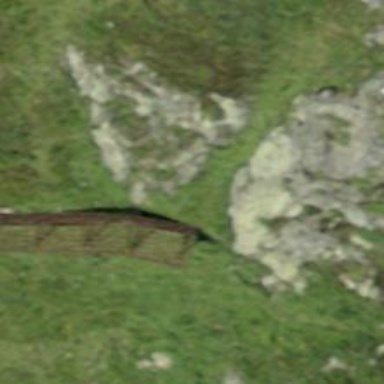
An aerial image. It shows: Man-made structure for avalanche protection.